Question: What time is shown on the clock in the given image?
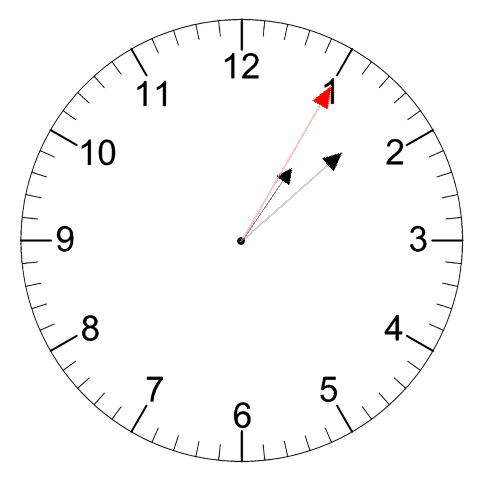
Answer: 01:08:05